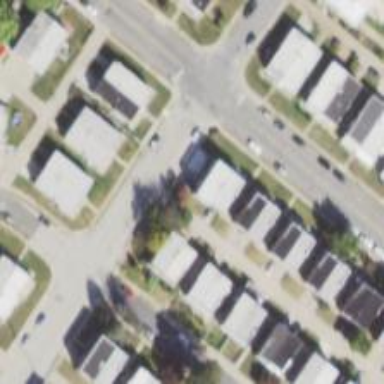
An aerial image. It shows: Alleyway designated as service road.